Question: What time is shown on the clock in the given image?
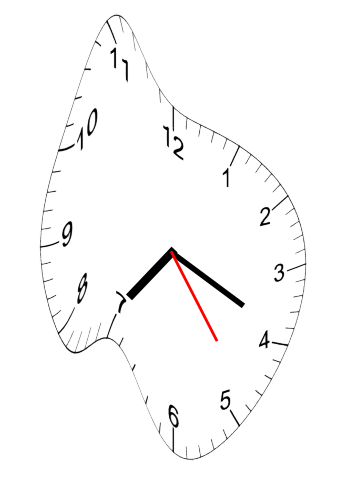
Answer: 07:19:24